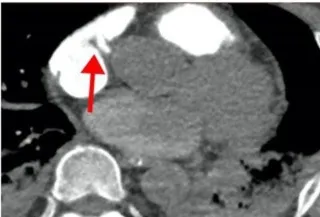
Pulmonary artery CT angiography results when the patient was hospitalized. The red arrow points to the space in the right atrium.
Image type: radiology (ct)